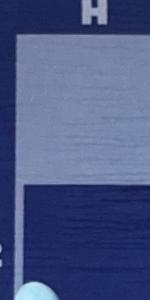
Label: Empty